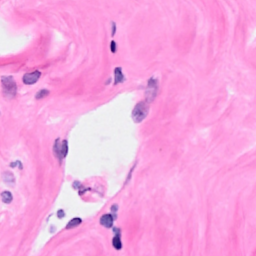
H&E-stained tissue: Breast